Question: So I've been working on this review problem and can't follow along that much with the provided answer.
I understand the operation they are doing to reverse the hexadecimal digits, however I'm lost on the method they use to get the next odd greater than it.
lines I'm confused about:
'''
unsigned char ones = !0;
...
ones = ones <<2 <<2;
ones |= !0;
results |= ones;
'''
What is !0? Is this just not 0? and how do you shift/relate that to the other parts?
thank you

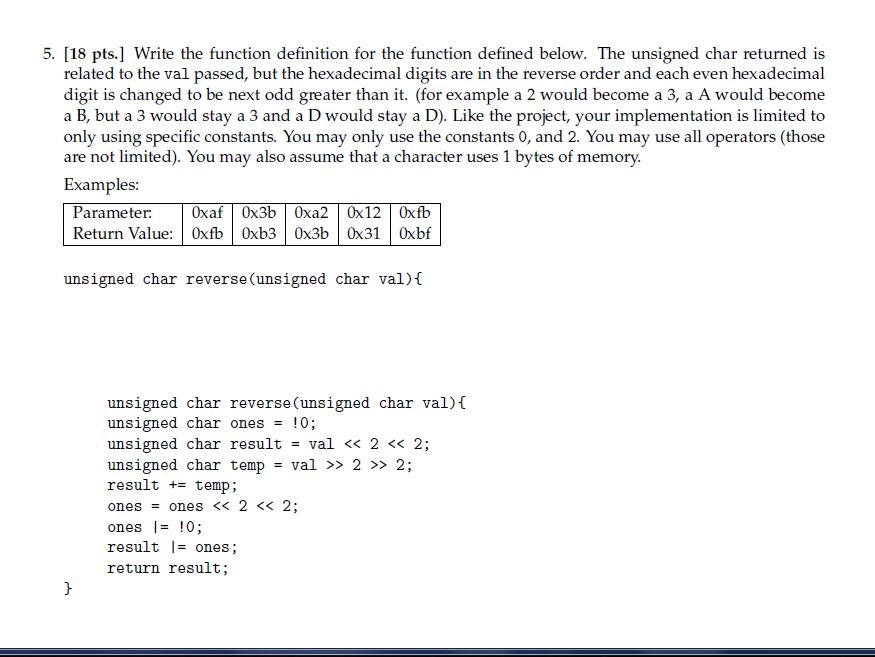
Answer: According to the C Standard (6.5.3.3 Unary arithmetic operators)
> 5 The result of the logical negation operator ! is 0 if the value of
its operand compares unequal to 0, 1 if the value of its operand
compares equal to 0. The result has type int. The expression !E is
equivalent to (0==E).
Thus '!0' yields 1.
Let's assume that the argument of the function is '0x3C'
After statement
'''
unsigned char ones = !0;
'''
'ones' will be equal to '0x01'
After statement
'''
unsigned char result = val << 2 << 2;
'''
'result' will be equal to '0xC0'
After statement
'''
unsigned cgar temp = val >> 2 >> 2;
'''
'temp' will be equal to '0x03'
After statement
'''
result += temp;
'''
'ewsult' will be equal to '0xC3'
That is 'result' has the reverse value of 'val' that in turn has '0x3C'
The remaining statements set the lowest bits of each hexadecimal digits to 1 For example
'''
ones = ones << 2 << 2;
'''
yields '0x10'
So you wll get that result will be equal to '0xD3' (3 has already the lowest bit equal to 1 and C will be converted to D).